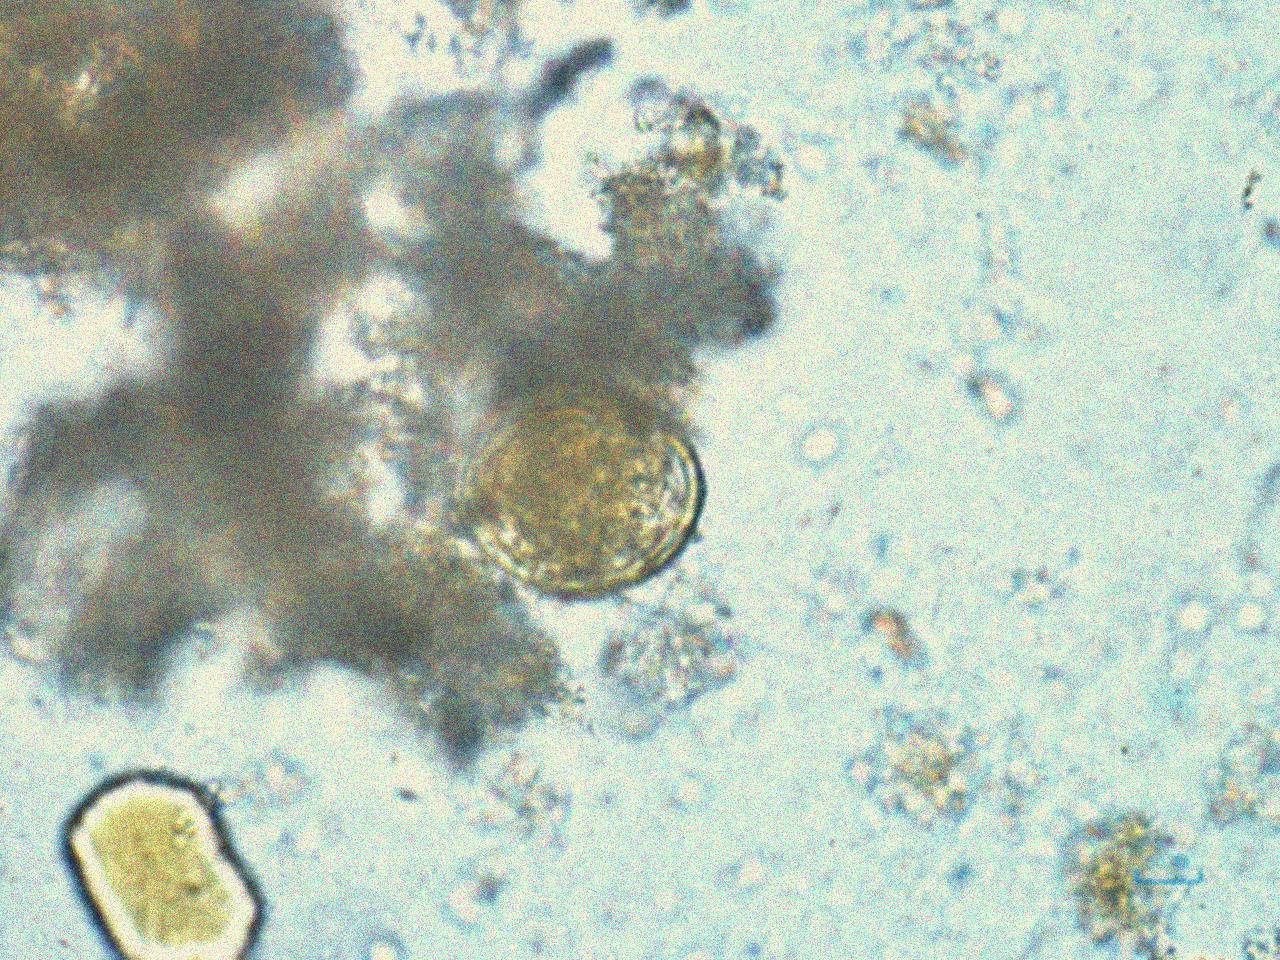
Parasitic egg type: Ascaris lumbricoides